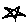
Label: star